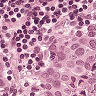
Metastatic tissue present: yes